Question: webdriverbackedselenium throwing unhandled exception when use WaitForPageToLoad(timeout);
Even i have try catch
'''
try
{
selenium.WaitForPageToLoad(timeout);
}
catch
{
}
'''
Catching its exception, but when it comes out of catch, showing this image
Tried many solutions but didn't succeeded , please advise what should i Do.
Thank you.
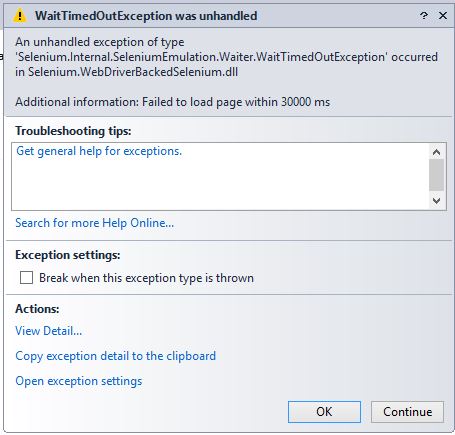
Answer: You may configure the <URL> even you have the catch block in your code.
Please see more details and pictures <URL>